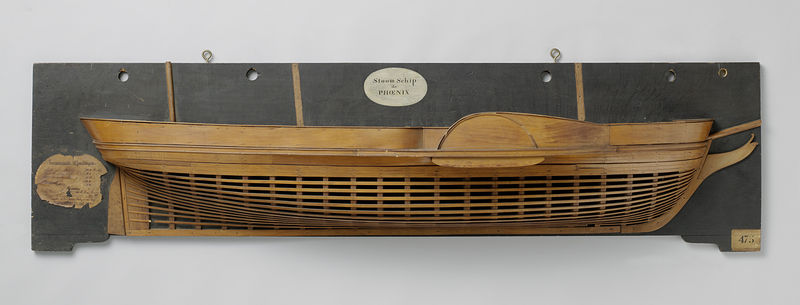
Titel: Halfmodel van het raderstoomschip Phoenix
Künstler: Rijkswerf Rotterdam
Standort: Amsterdam
Institution: Rijksmuseum
Schlagwörter: black, old, wall, brown, wooden, profile, wood, boat, ocean, ship, frame, oval, bois, model, photo, sculpture, mast, sail, ancient, maquette, board, detail, museum, photographie, vessel, woven, long, steam, travel, port, hanging, navire, voilier, prout, round, bow, body, bateau, shape, vehicle, modell, proue, phoenix, abre, stern, curve, masts, ark, hang, ribs, rudder, hull, prow, display, label, half, transport, bateua, objet, hooks, tag, miniture, hulk, coque, lattice, woodwork, keel, staves, steam ship, slats, boi, craftsmanship, 475, museam